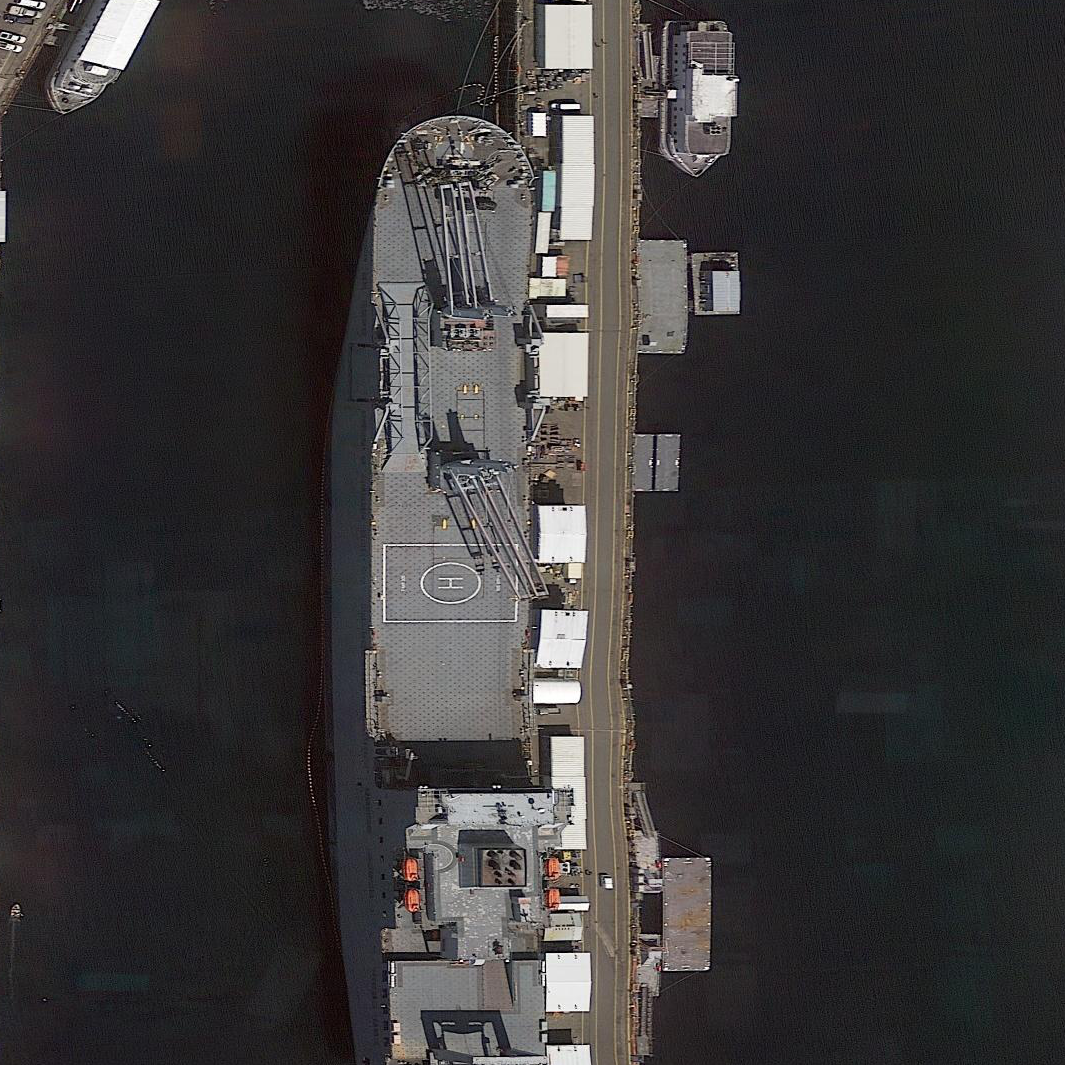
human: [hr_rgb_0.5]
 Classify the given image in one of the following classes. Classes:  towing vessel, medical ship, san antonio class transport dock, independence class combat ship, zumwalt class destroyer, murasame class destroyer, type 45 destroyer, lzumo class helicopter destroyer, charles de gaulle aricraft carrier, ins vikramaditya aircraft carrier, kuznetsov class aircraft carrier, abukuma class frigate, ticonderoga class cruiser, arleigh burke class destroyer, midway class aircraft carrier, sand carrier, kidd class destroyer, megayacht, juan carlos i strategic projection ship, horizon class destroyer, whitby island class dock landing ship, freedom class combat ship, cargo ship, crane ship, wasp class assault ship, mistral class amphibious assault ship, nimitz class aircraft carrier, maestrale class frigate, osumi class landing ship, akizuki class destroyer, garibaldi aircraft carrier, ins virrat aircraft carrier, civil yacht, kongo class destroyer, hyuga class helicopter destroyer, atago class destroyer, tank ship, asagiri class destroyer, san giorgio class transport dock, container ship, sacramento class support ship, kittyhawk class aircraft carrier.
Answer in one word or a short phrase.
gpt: Crane ship